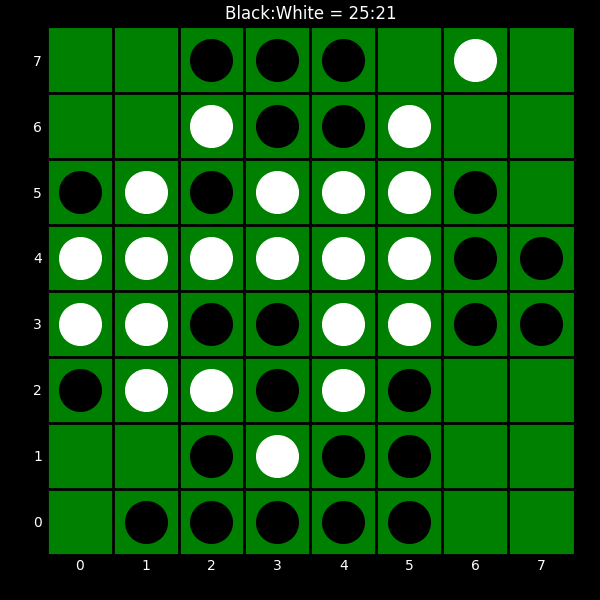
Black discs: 25
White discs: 21